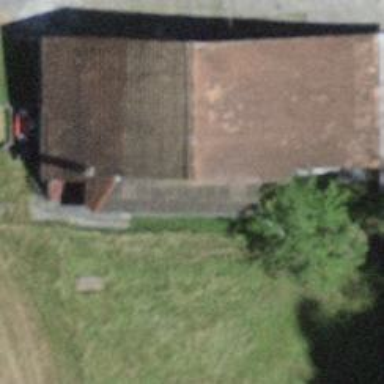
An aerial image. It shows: Rural barn.